Question: I would like to plot a 2x2 confusion matrix in Matlab in such a way that the plot would have percentage values in each of the grid boxes in this way:

In summary I'm asking for how to make a plot like the one above when you're given the percentage values in a matrix:
> V = [0.15, 0.30; 0.05, 0.50]
Is it possible to make a plot like that in Matlab? I did think of drawing the vertical lines and then plotting some text into spesific coordinates, but is this the only way to do this?
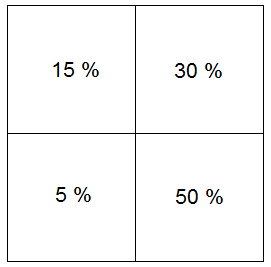
Answer: Let me show you how you could do it. I did it just for fun!
You can change the size of your input matrix as you wish.
'''
A=[0.3 0.2 ; 0.1 0.7];
sA=size(A);
Aplot=rot90(A,3);
figure;hold on
rectangle('Position',[0,0,sA(2),sA(1)],'Facecolor',[1 1 1],'edgecolor','none')
for ii=0:sA(1)
plot([0 sA(2)], [ii ii],'k','Linewidth',3)
end
for ii=0:sA(2)
plot([ii ii],[0 sA(1)],'k','Linewidth',3)
end
for ii=1:sA(2)
for jj=1:sA(1)
text((ii-1)+0.35,(jj-1)+0.5,strcat(num2str(Aplot(ii,jj)*100),' %'),'fontsize',30)
end
end
margin=0.05;
axis([0-margin sA(2)+margin 0-margin sA(1)+margin])
axis off
'''

With Matlab 2014b and the new graphic engine, smoother option: